Field crop: maize
Growth stage: 1
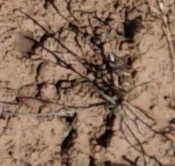
Species: lolium